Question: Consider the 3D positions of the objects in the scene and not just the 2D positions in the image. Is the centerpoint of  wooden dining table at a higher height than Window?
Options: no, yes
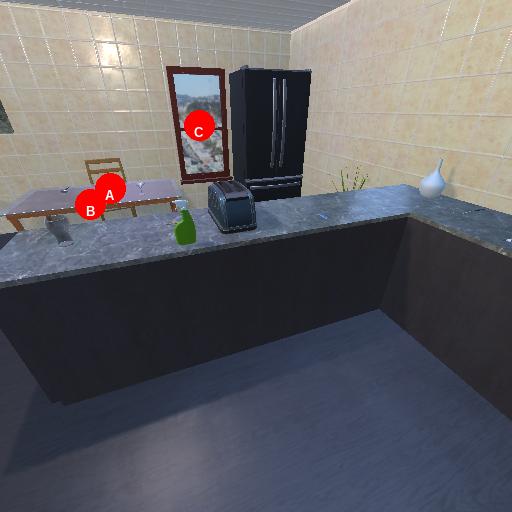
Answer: no